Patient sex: F
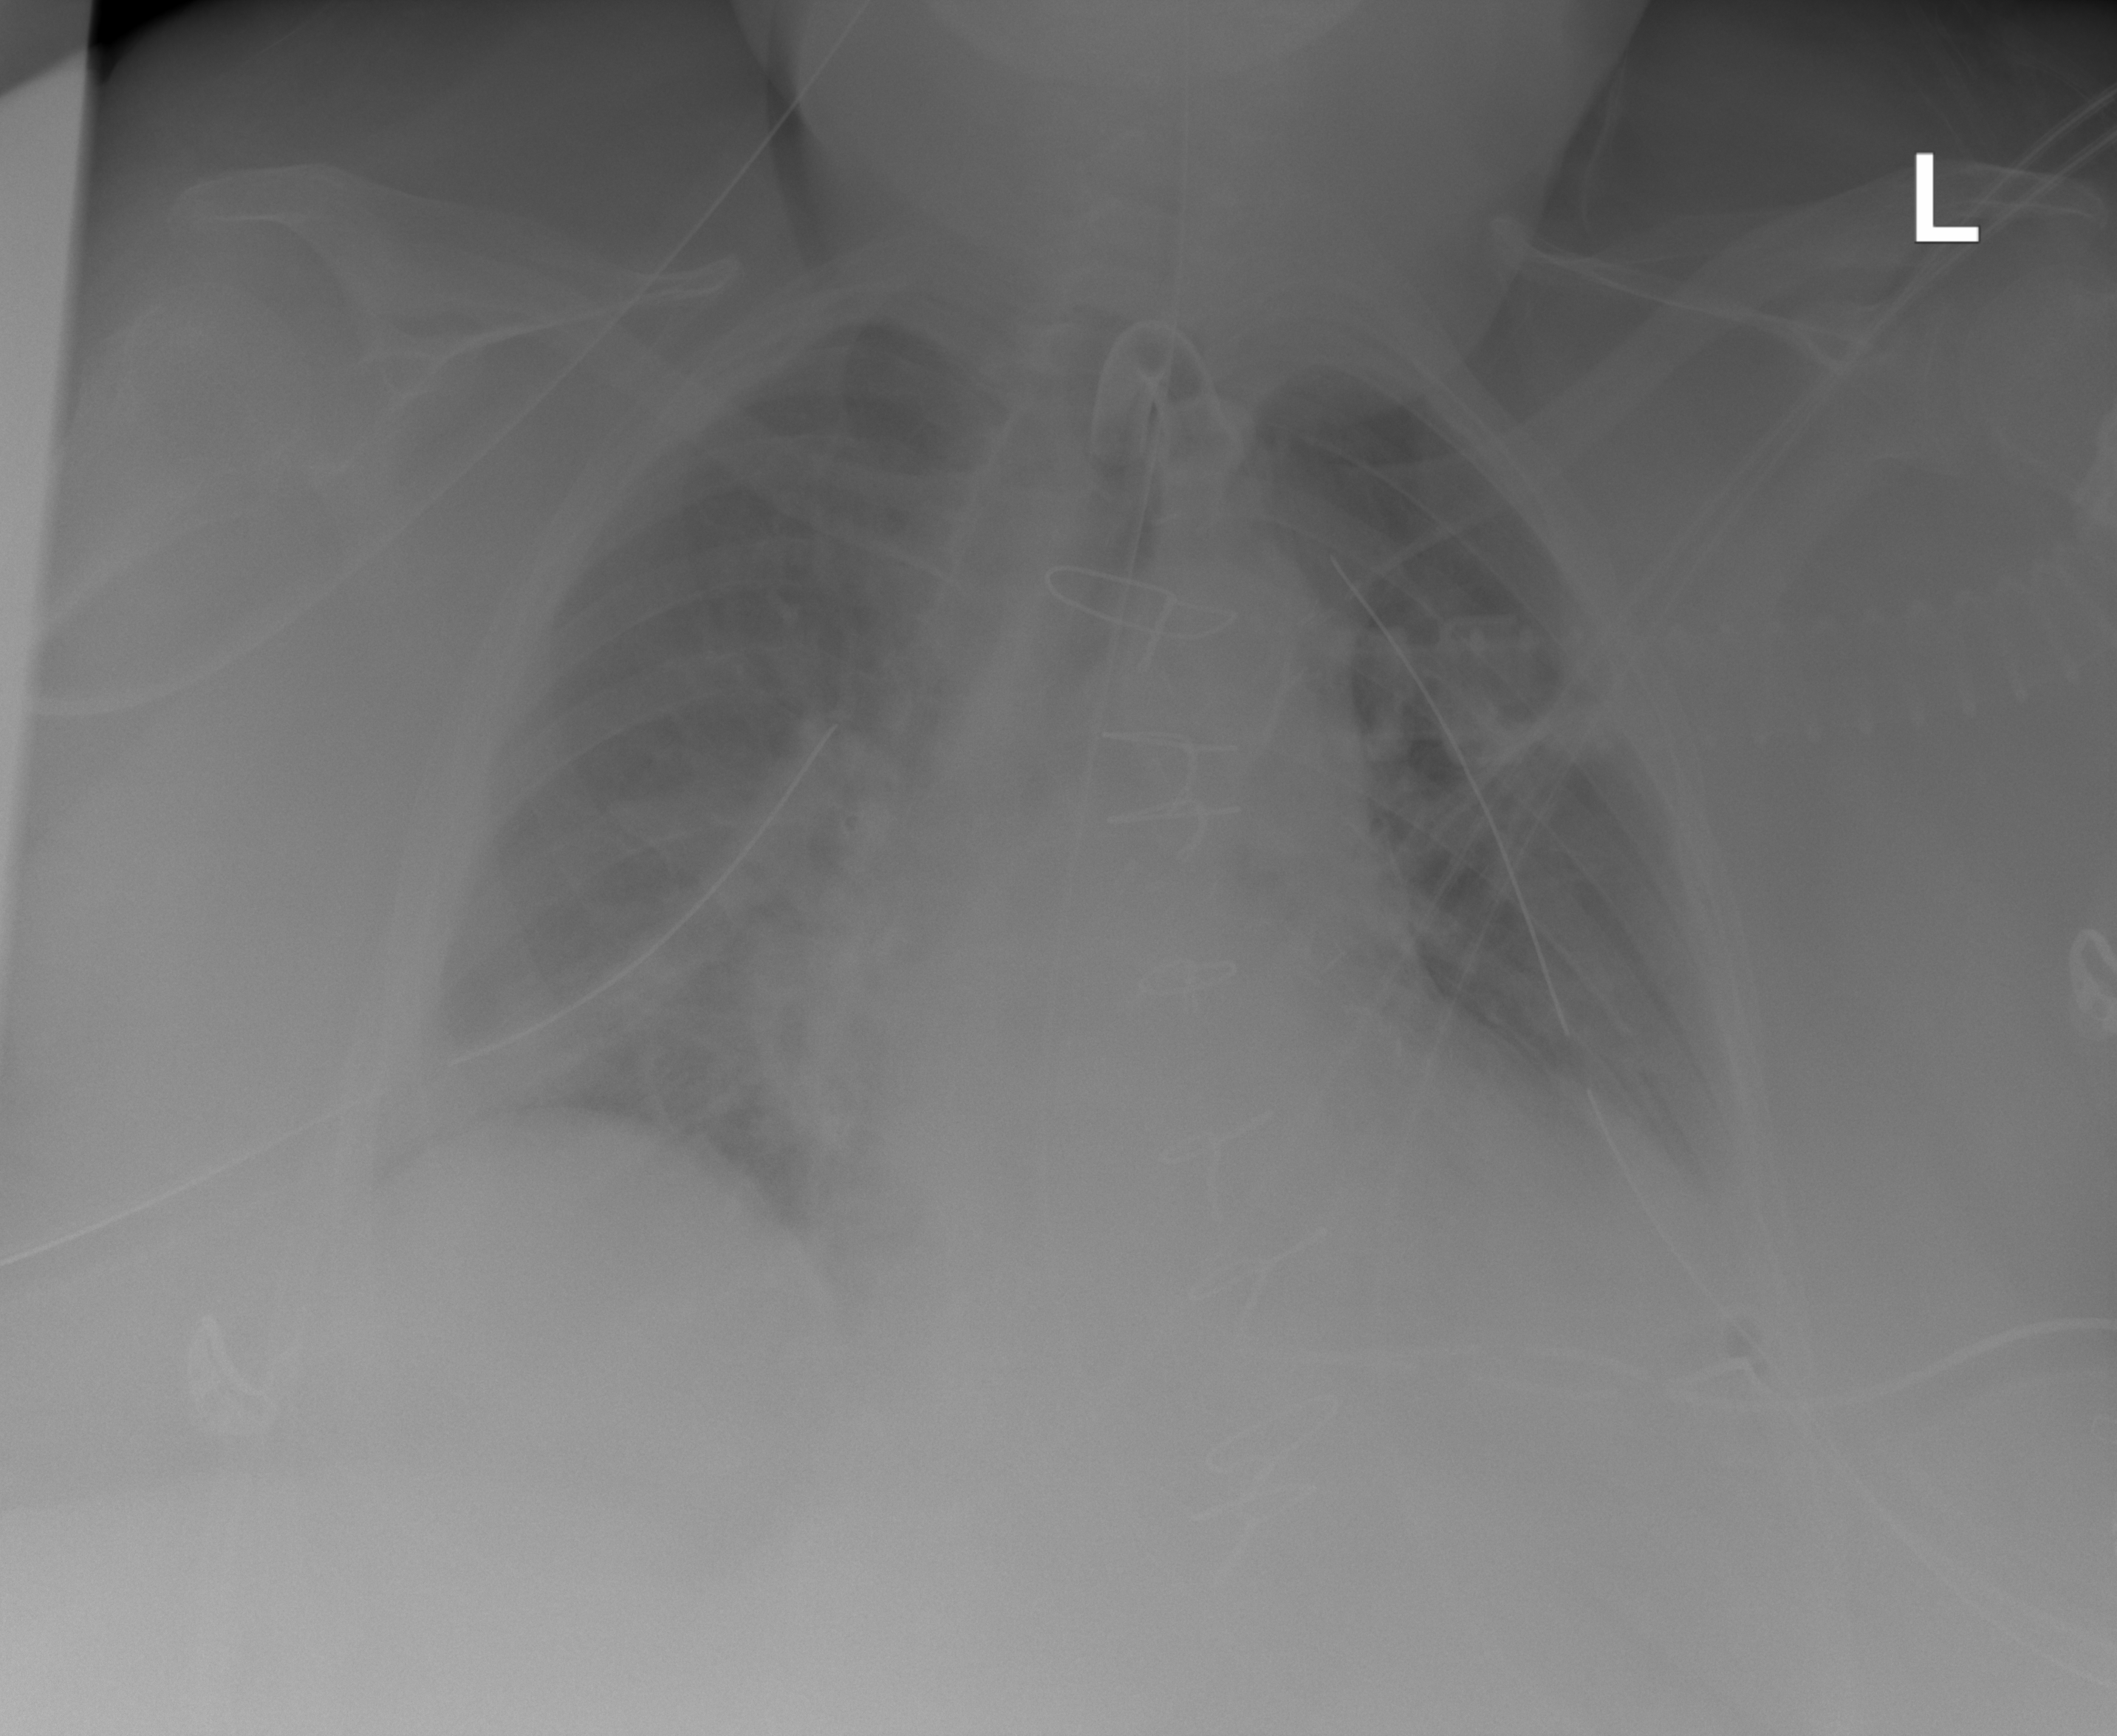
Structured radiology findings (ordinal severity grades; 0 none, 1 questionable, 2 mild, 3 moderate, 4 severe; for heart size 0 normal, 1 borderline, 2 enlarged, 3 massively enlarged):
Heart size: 2
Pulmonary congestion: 2
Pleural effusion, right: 1
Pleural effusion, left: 1
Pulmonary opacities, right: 0
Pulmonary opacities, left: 0
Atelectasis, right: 2
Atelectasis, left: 2